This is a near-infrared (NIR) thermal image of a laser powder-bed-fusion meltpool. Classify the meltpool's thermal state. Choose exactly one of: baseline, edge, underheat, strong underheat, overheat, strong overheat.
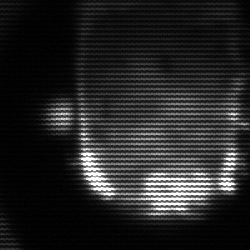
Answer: baseline